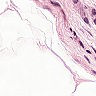
Metastatic tissue present: no